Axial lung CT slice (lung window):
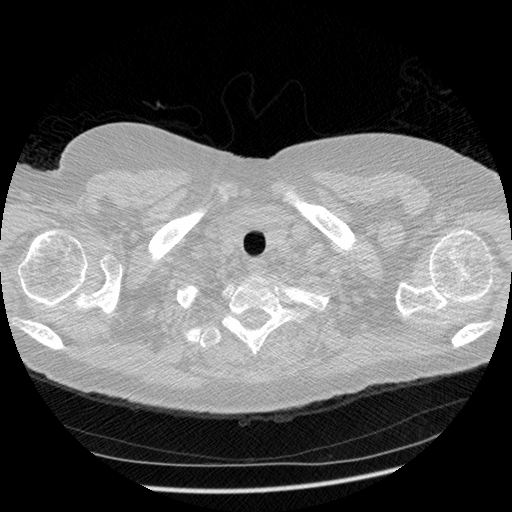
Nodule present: no